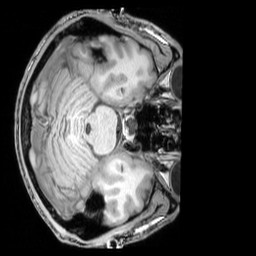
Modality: T1w
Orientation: axial
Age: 38
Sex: male
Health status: ill
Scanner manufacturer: siemens
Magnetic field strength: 3 T
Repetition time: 1.75 s
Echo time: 0.00418 s